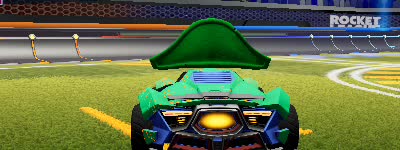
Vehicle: werewolf